Interaction volume radius: 5 \u00c5
Interaction volume height: 10 \u00c5
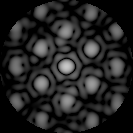
Disorder parameter: 0.2272